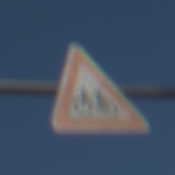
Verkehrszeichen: RadverkehrRechts
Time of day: MorningAfternoon
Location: Outdoor (Nature)
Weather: PartlyCloudy
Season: NotSpecified
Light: Natural